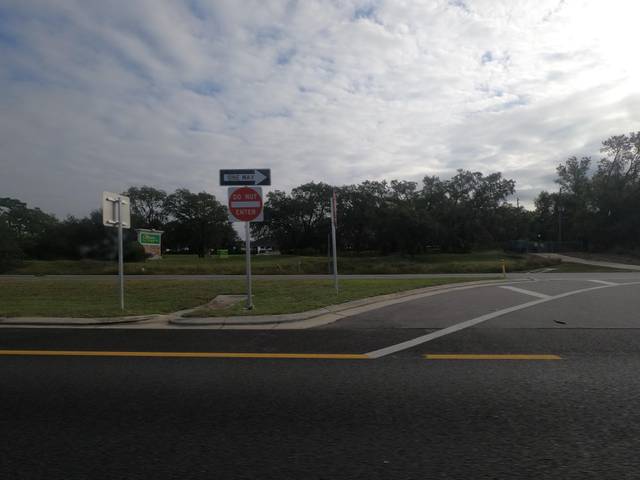
Region: United States
Coordinates: 28.151, -81.639